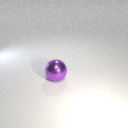
large purple metal sphere